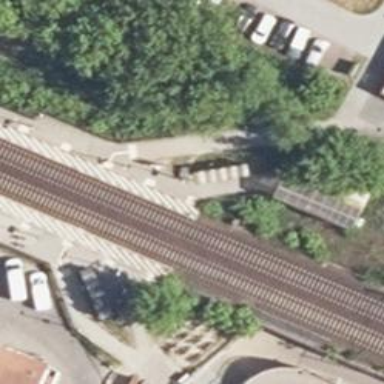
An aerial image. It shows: Public transport stop position along the railway.